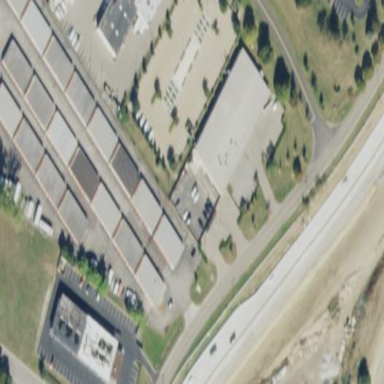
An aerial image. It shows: Industrial area featuring storage rental shop from Public Storage.